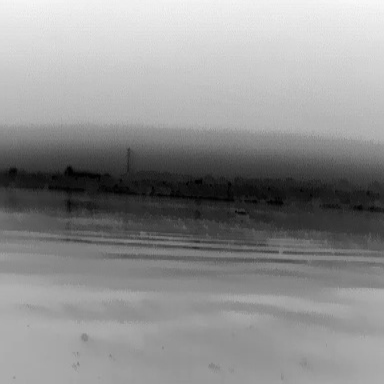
There is a warship in the infrared image.